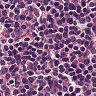
Metastatic tissue present: no